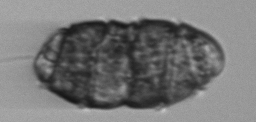
Label: Margalefidinium